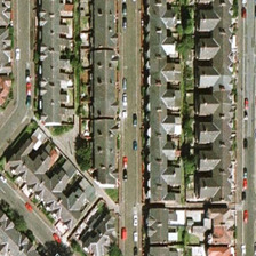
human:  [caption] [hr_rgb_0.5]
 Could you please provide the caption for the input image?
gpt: Rows of buildings are neatly separated by roads and cars.

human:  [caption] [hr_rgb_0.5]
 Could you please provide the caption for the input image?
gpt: several rows of buildings are ordered separated from roads with some cars.

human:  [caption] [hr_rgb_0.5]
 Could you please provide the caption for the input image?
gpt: A neat row of separate roads and cars

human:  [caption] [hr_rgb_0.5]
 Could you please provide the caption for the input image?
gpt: Some columns are separated by some cars and roads.

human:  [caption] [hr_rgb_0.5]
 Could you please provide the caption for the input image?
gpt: Several rows of buildings are sorted sorted by roads with some cars.